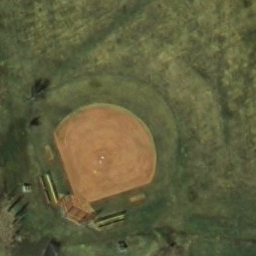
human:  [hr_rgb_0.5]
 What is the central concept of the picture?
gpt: baseball diamond